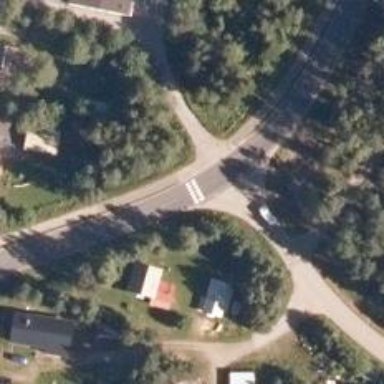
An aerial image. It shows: Asphalt cycleway featuring zebra crossing. The crossing is uncontrolled.